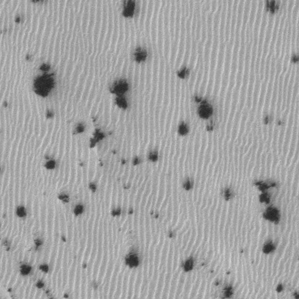
Label: frost